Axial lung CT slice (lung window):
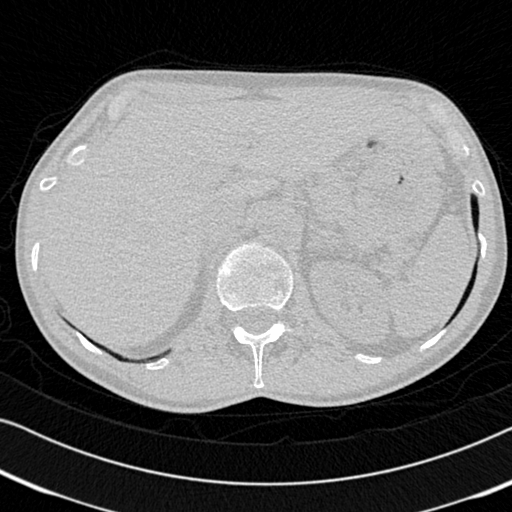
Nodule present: no